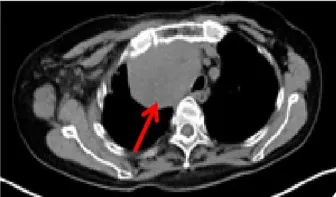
Tumor recurrence and metastasis region. , 7 weeks after surgery, positron emission tomography/computed tomography (PET-CT) revealed tumor recurrence, and ,metastasis, involving a huge mass shadow in the right-side area of the mediastinum (solid tumor, dmax = 70 mm * 44 mm), abnormal increase in FDG metabolism, SUVmax 28.
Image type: radiology (ct)